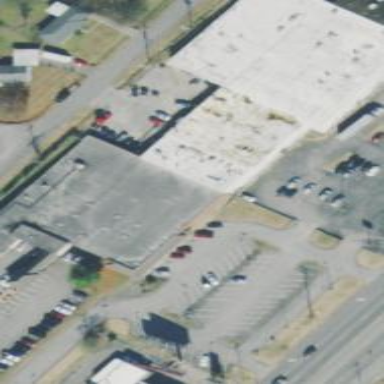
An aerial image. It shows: Building serving as post office.